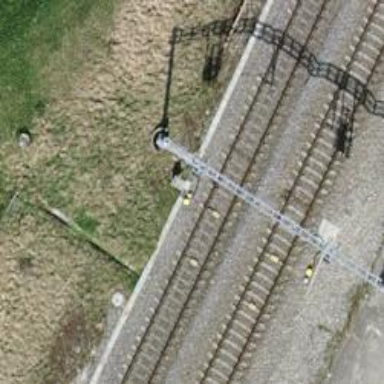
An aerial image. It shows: Railway signal.